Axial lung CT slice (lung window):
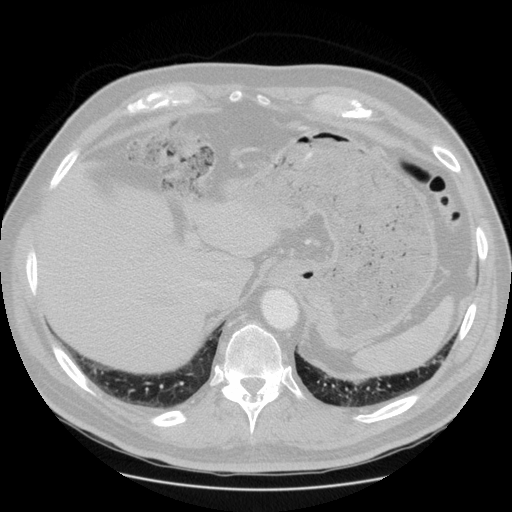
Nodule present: no